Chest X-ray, PA view. Patient: 58 years old, sex M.
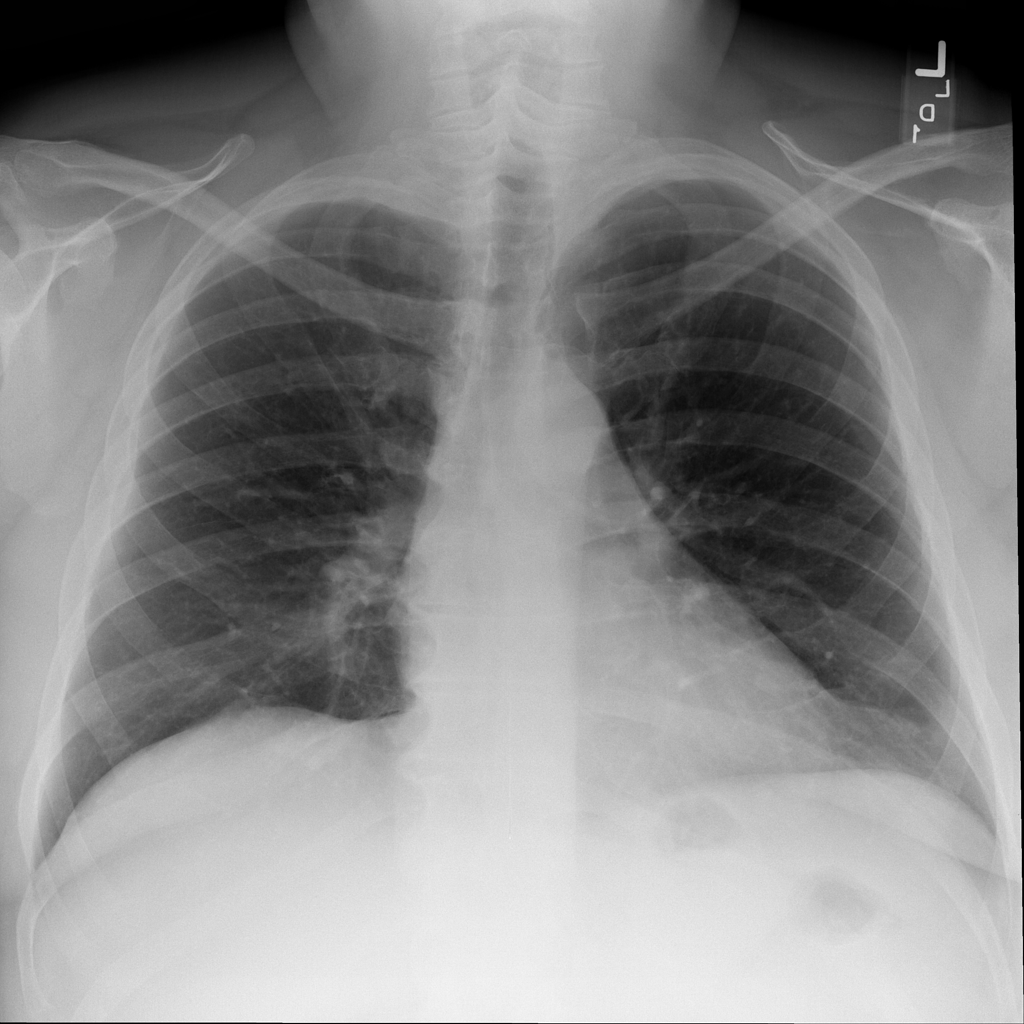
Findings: No Finding